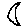
Label: moon